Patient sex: F
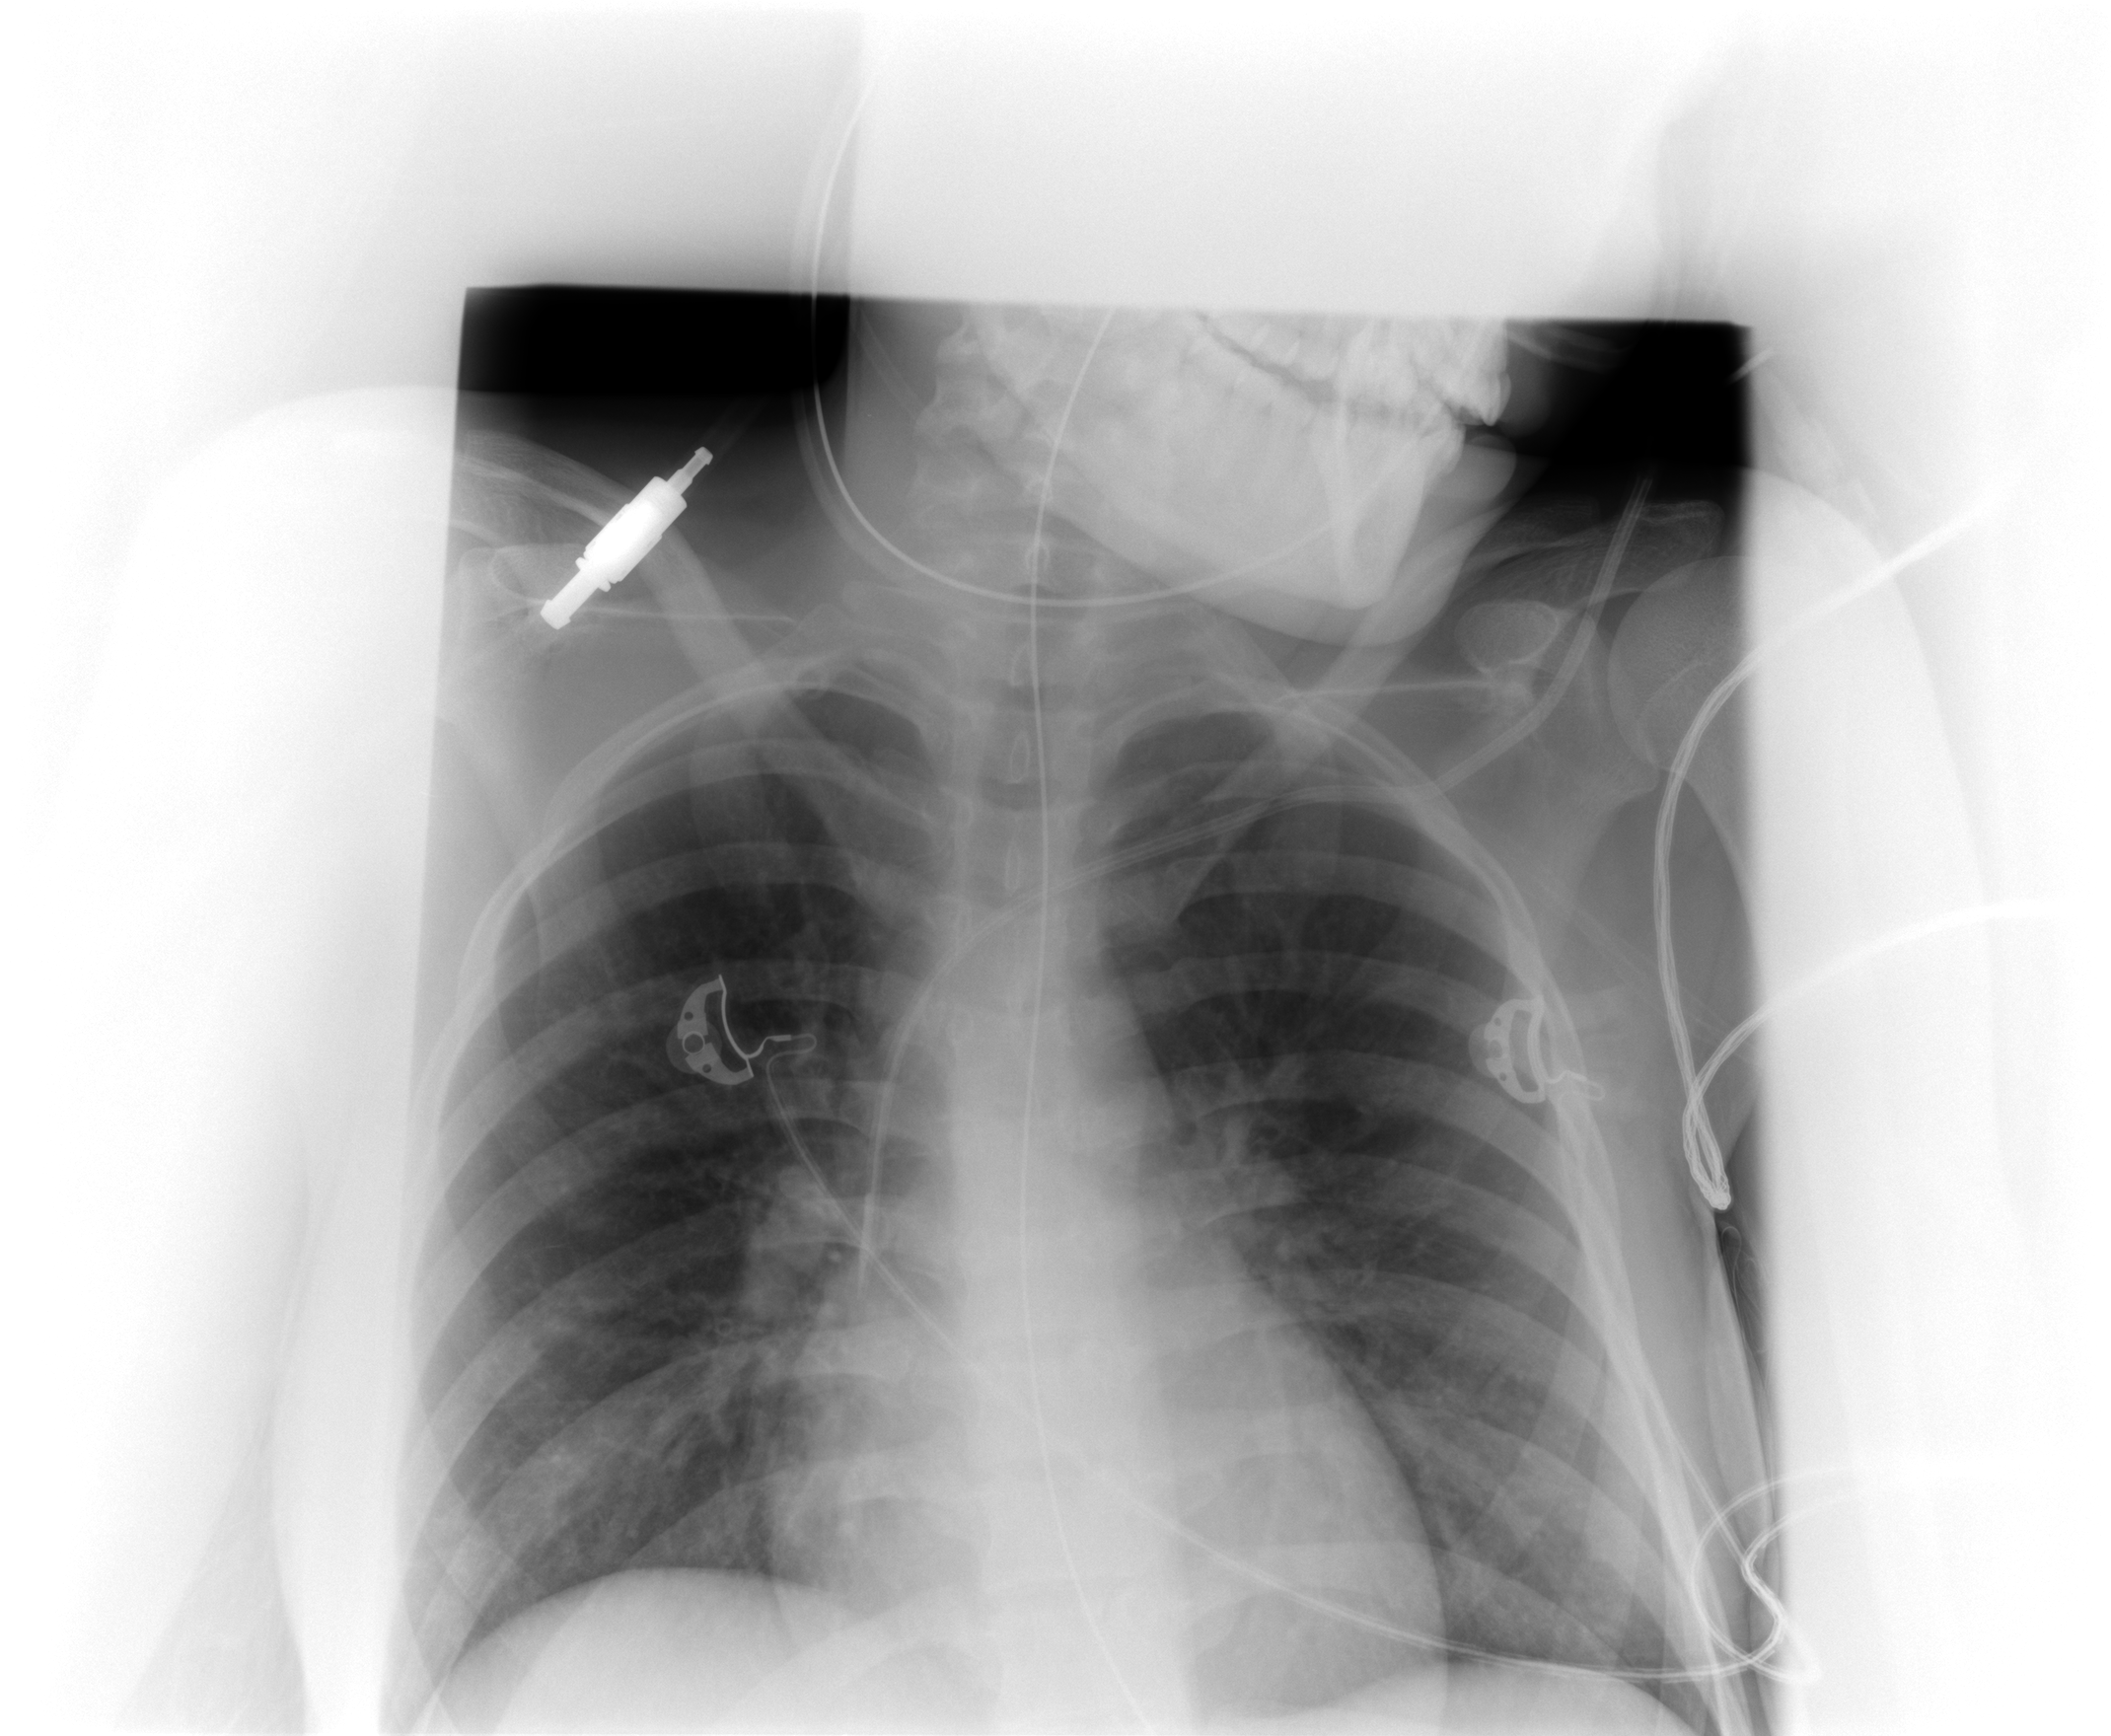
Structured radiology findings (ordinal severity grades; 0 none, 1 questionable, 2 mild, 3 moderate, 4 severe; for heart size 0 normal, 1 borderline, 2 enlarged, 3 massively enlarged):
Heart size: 0
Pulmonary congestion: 0
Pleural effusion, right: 0
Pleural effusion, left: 0
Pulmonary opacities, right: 1
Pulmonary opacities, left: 1
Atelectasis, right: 0
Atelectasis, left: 0